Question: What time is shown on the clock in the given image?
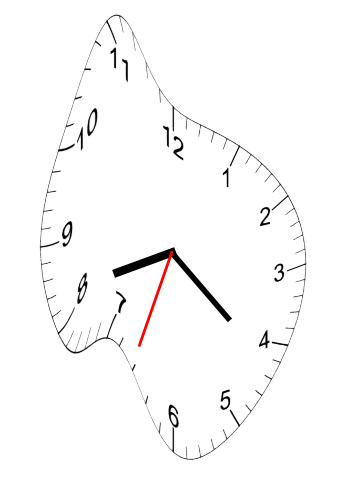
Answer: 08:21:33